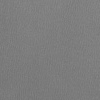
Atmospheric dust classification: dusty